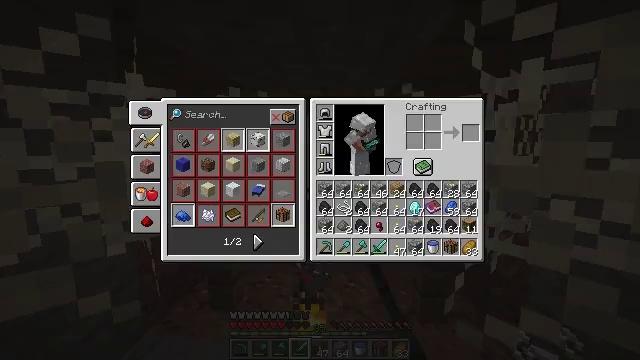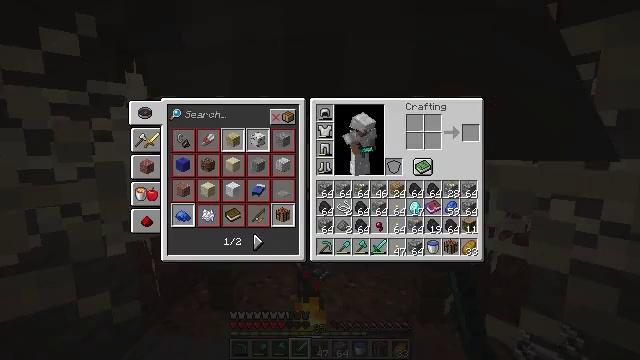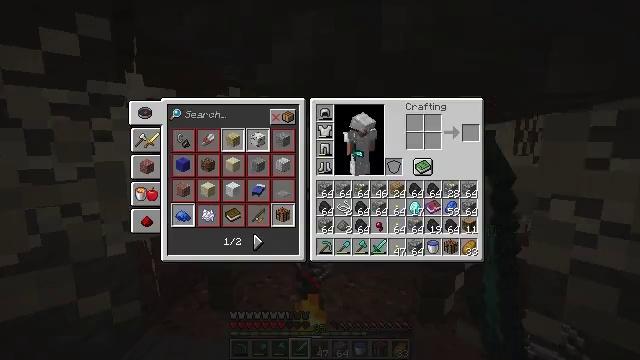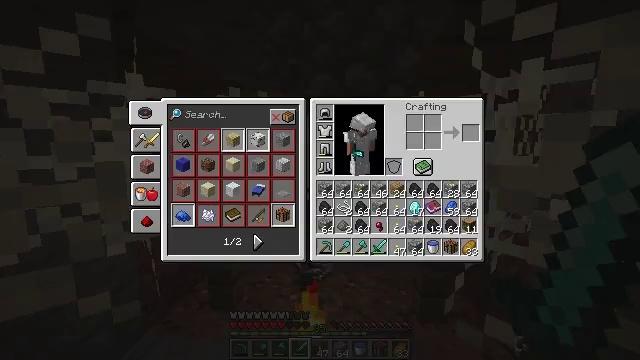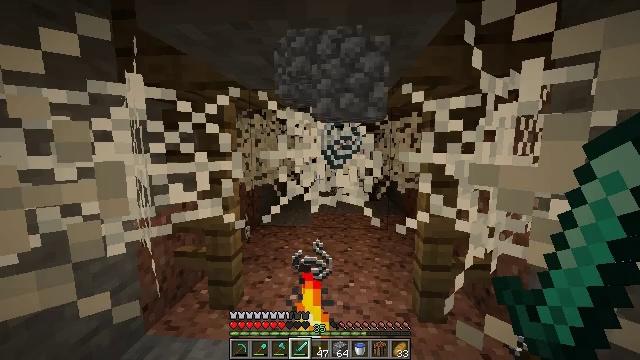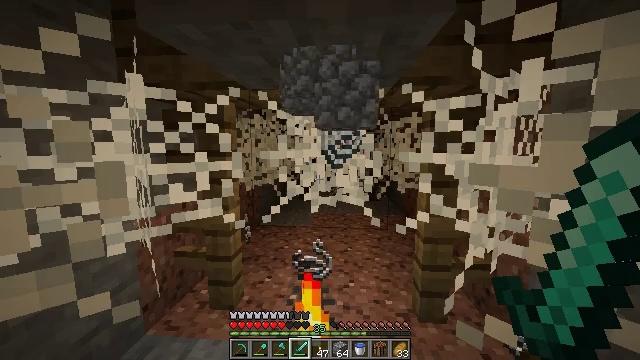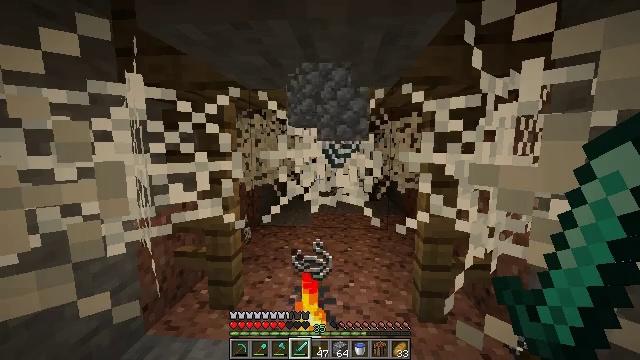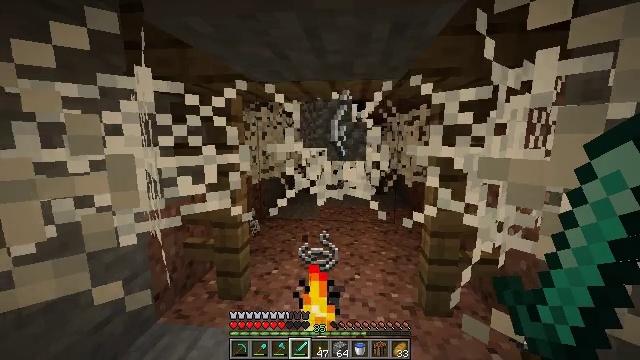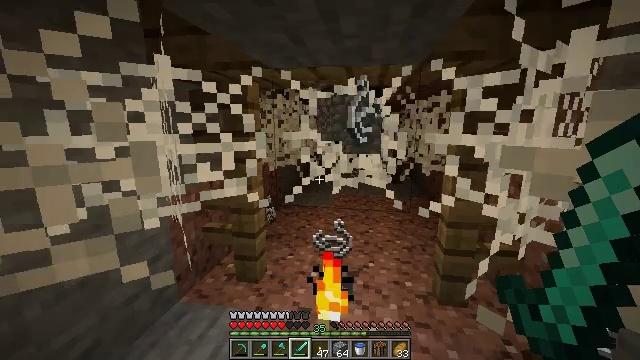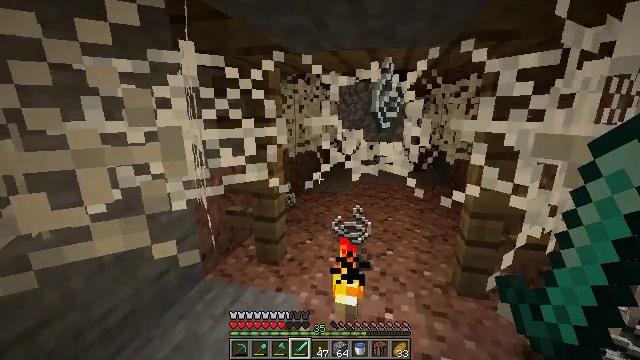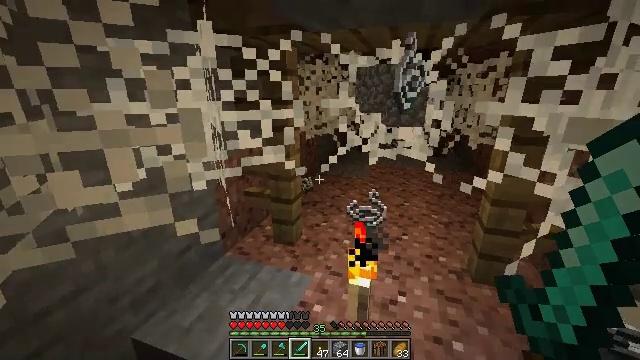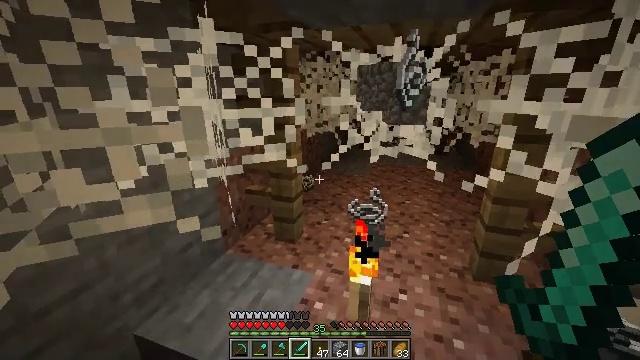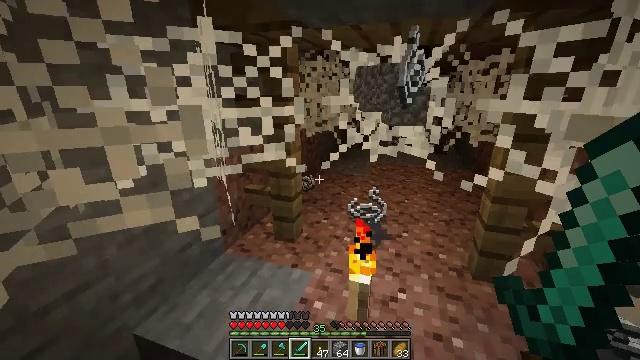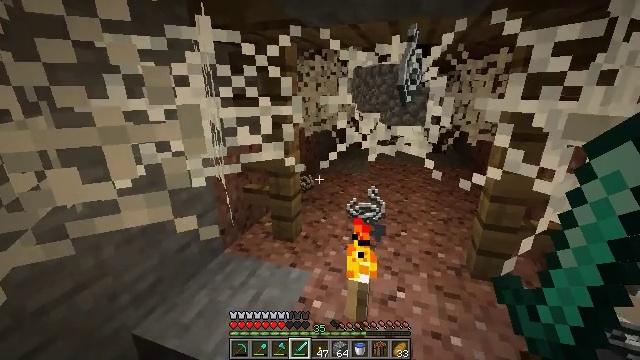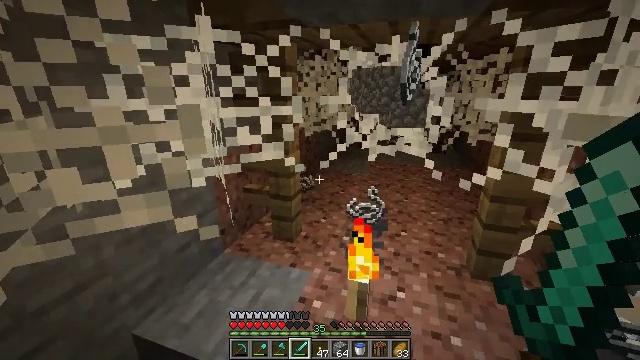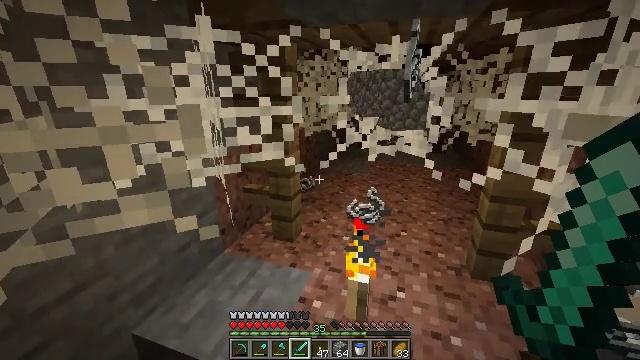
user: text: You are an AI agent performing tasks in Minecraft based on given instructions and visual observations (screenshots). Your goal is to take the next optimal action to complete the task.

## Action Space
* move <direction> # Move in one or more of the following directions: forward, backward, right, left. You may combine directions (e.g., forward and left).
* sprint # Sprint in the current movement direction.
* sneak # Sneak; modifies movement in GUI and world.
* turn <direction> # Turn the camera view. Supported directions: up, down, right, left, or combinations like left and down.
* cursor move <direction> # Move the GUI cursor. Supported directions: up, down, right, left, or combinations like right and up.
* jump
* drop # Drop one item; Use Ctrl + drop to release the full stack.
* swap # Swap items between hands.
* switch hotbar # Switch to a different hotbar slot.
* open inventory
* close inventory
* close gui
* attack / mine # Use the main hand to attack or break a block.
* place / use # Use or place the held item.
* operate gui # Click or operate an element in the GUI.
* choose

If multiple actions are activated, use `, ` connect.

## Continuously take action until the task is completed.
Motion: motion action
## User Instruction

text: Gather cobweb from abandoned mineshafts.
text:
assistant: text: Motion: open gui
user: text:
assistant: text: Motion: no_op
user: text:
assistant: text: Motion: no_op
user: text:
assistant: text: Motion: no_op
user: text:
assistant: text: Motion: close gui
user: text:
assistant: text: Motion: no_op
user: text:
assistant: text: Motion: turn left and down
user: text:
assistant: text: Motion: turn left and down
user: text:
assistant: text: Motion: turn left and down
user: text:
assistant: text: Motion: turn left and down
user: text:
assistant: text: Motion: no_op
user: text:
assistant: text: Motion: no_op
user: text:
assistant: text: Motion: no_op
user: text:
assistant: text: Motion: no_op
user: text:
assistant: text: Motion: no_op
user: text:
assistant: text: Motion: no_op
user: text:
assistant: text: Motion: turn right and up
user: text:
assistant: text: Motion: turn right and up
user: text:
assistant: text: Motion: move forward, turn right and up
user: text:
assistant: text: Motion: move forward, turn right and up
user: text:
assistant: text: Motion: move forward
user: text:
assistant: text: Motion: move forward, turn right
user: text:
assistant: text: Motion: turn right, attack / mine
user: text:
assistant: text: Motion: turn right, attack / mine
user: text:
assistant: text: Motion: attack / mine
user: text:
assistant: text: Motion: turn right, attack / mine
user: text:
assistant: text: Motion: attack / mine
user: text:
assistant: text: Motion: turn right, attack / mine
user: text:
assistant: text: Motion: turn right, attack / mine
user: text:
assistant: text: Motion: attack / mine